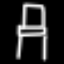
Label: chair